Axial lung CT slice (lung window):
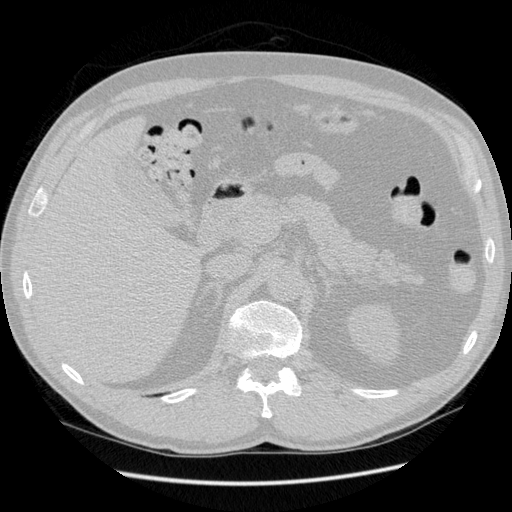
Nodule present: no